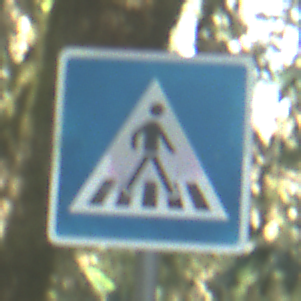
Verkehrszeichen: FussgaengerueberwegLinks
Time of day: Midday
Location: Outdoor (Nature)
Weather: Clear
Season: NotSpecified
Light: Natural